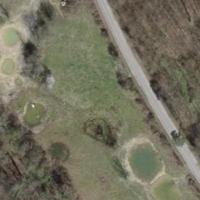
EUNIS habitat code: 25
Species observed at this site:
Anthocharis cardamines
Cirsium arvense
Grus grus
Gonepteryx rhamni
Ichthyosaura alpestris
Bombina variegata
Libellula depressa
Aglais io
Hyla arborea
Maniola jurtina